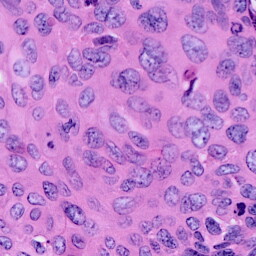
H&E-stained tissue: Cervix